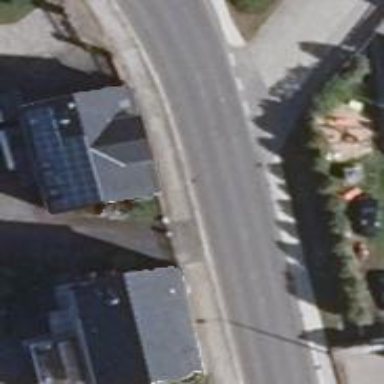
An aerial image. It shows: Primary highway with shared asphalt cycleway.